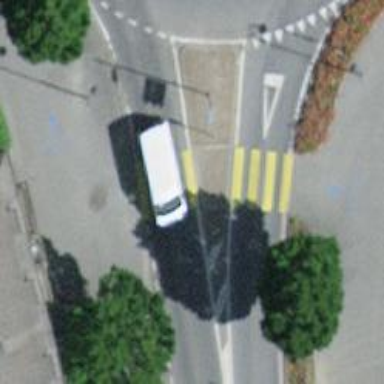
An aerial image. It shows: Zebra crossing on the road.